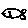
Label: fish